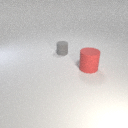
large red rubber cylinder in front of small gray rubber cylinder